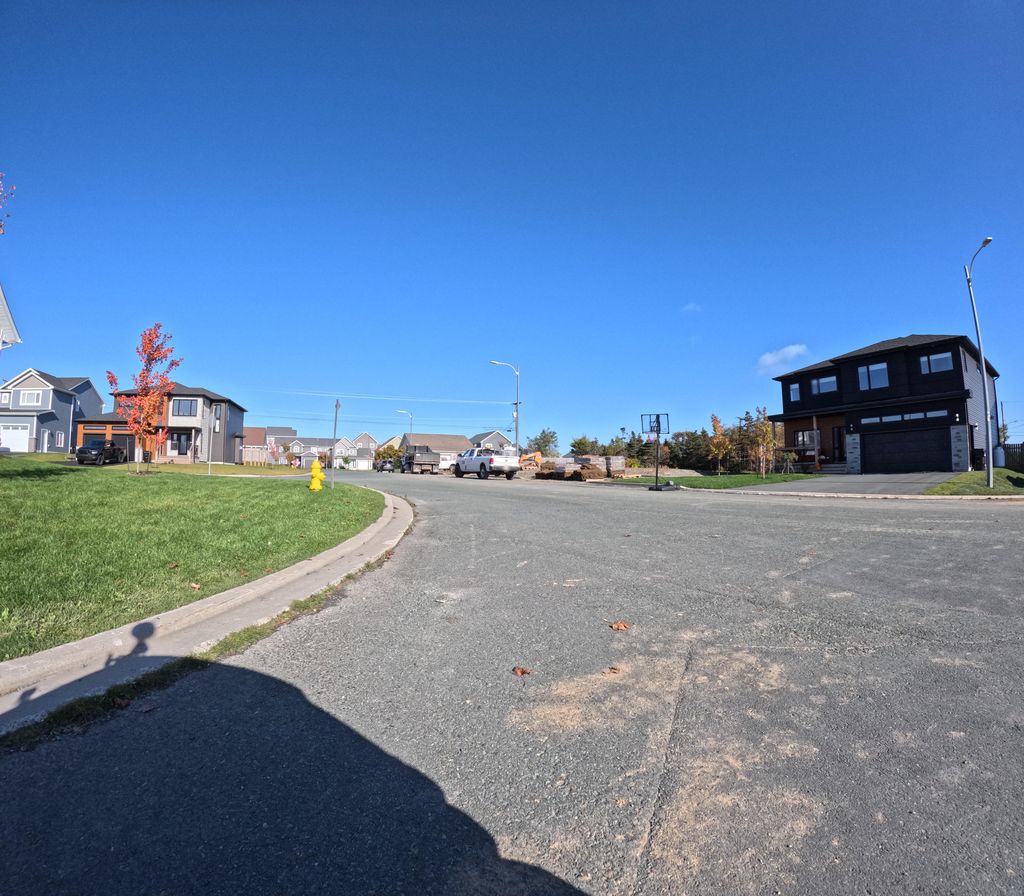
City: st_johns